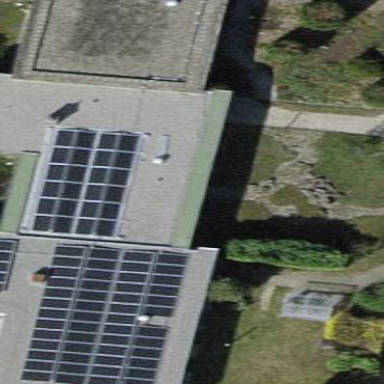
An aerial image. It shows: Flat roof terrace building.